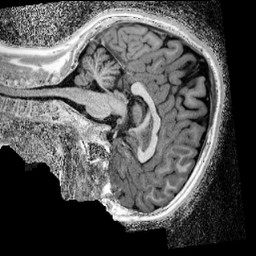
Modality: UNIT1_denoised
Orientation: sagittal
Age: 12
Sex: male
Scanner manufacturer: siemens
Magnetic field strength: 3 T
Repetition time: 4 s
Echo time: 0.00299 s